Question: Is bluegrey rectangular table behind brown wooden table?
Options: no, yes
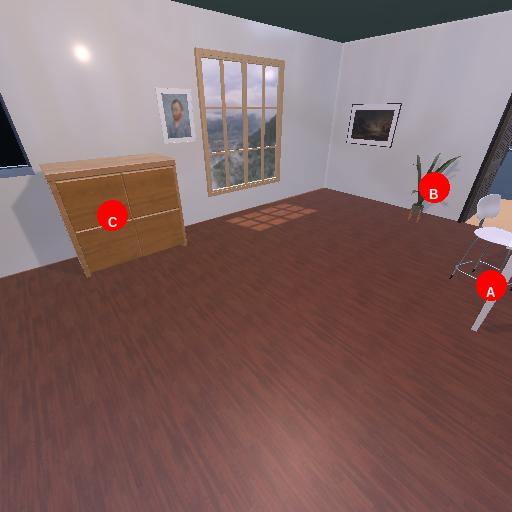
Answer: no